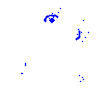
Particle: kaon